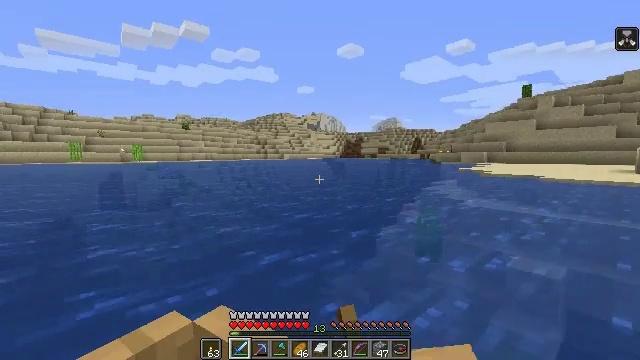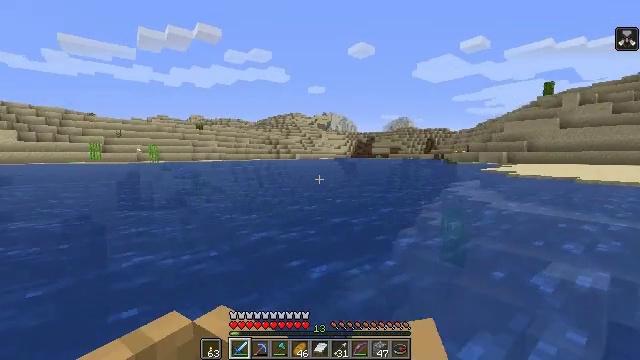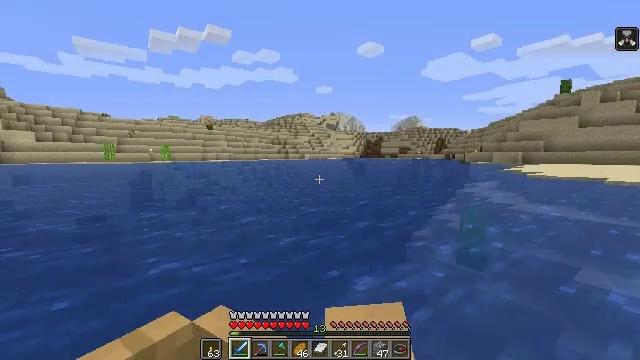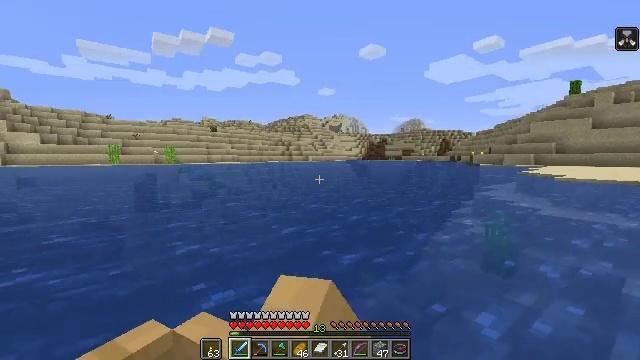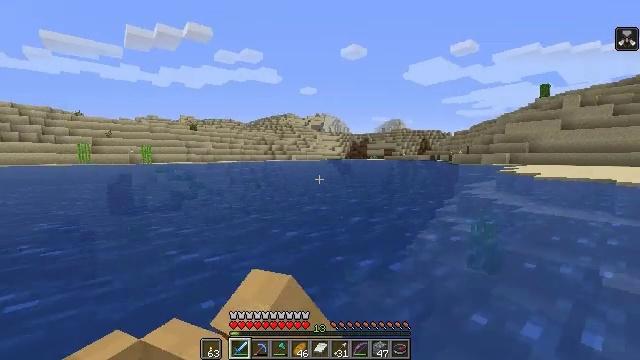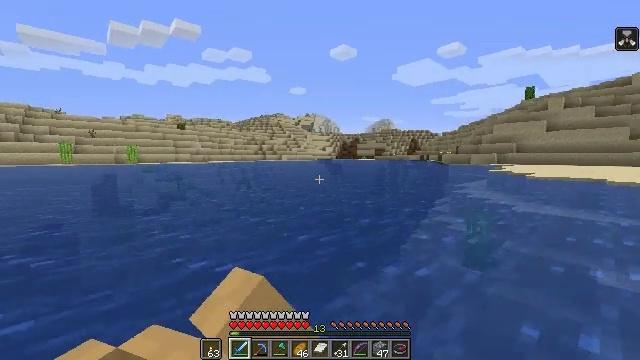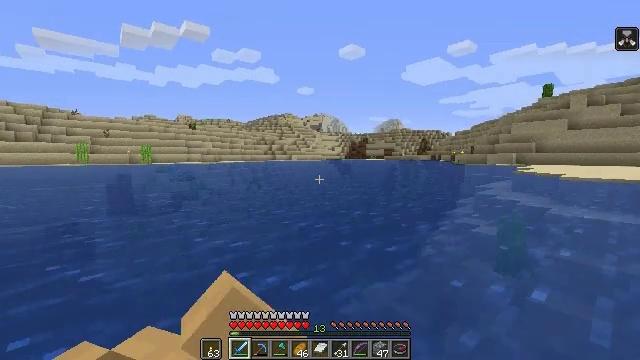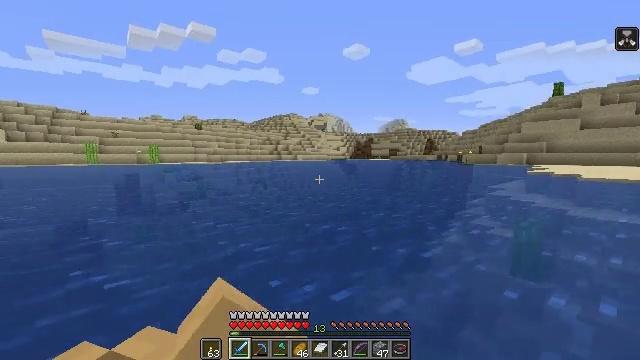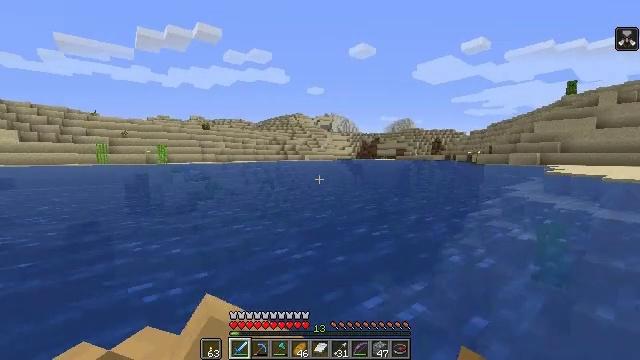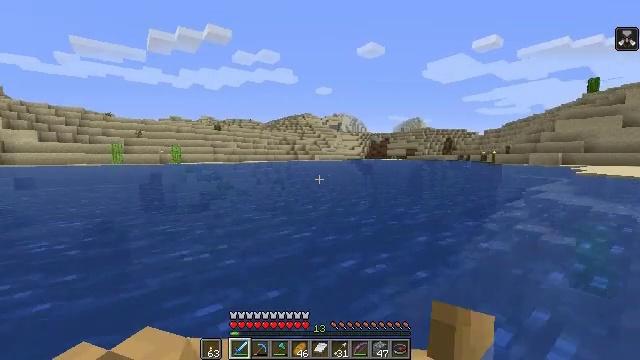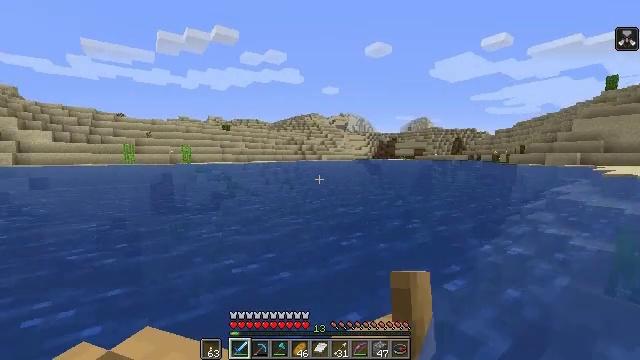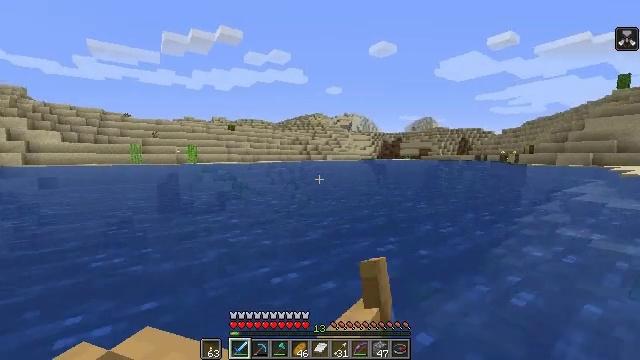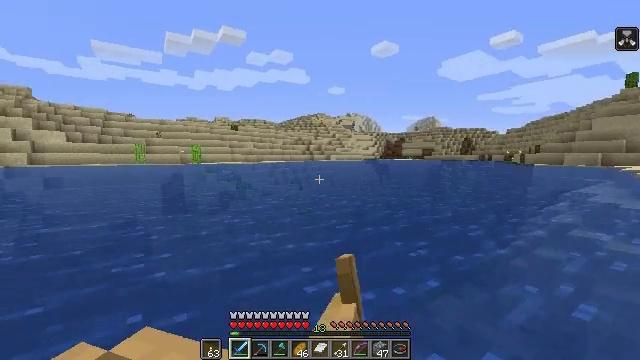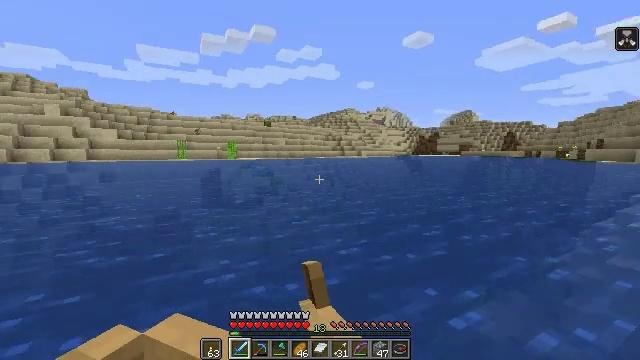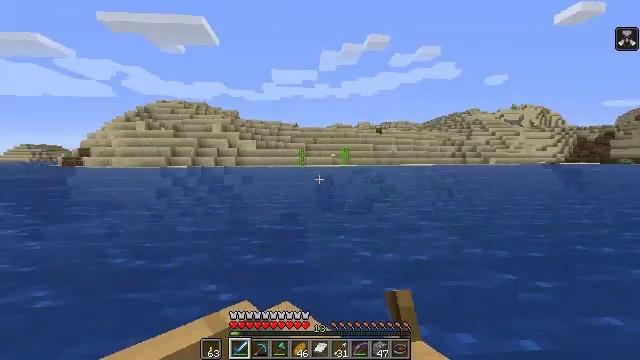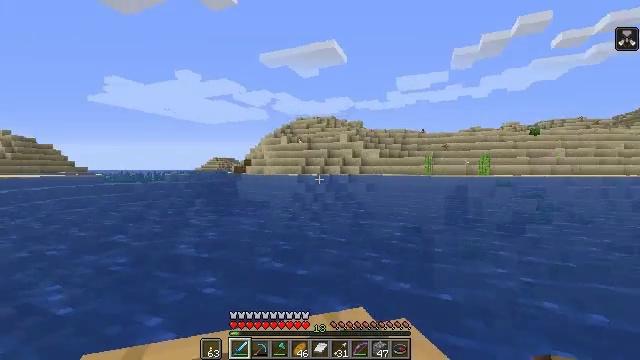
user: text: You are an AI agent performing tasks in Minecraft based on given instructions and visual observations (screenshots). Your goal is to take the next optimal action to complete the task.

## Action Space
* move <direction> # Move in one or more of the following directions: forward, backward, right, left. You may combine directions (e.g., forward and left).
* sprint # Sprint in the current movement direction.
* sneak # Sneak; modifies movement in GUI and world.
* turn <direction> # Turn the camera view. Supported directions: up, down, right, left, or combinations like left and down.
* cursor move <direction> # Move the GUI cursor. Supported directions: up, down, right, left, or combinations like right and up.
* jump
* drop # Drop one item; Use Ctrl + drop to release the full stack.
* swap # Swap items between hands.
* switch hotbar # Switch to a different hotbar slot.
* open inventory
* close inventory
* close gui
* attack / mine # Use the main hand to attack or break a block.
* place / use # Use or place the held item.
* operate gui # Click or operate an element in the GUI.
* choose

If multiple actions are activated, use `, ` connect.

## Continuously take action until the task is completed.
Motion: motion action
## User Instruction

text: Gather tall seagrass in the sea.
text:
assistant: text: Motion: move forward
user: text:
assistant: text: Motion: move forward
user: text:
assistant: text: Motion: move forward, turn right
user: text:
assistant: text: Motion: move forward, turn right
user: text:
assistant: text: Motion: move forward, turn right
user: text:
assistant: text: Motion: move forward
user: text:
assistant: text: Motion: move forward
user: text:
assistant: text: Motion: move forward
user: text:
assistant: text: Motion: move forward
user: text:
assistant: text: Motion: move forward
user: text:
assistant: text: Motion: move forward
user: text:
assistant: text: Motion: move forward
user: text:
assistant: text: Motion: move forward, turn left
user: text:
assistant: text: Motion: move forward, turn left and up
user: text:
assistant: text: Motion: move forward, turn left and up
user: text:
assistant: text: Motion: move forward, turn left
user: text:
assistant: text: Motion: move forward
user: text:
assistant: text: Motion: move forward
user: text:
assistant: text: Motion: move forward
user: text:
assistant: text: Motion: move forward
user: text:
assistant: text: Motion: move forward
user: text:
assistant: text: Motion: move forward, turn left
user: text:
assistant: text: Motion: move forward, turn left and down
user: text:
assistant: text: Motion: move forward, turn left and down
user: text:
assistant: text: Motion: move forward, turn left
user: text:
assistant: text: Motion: move forward, turn left
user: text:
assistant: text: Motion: move forward, turn left
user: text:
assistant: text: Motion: move forward
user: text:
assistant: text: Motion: move forward
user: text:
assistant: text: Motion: move forward